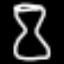
Label: hourglass